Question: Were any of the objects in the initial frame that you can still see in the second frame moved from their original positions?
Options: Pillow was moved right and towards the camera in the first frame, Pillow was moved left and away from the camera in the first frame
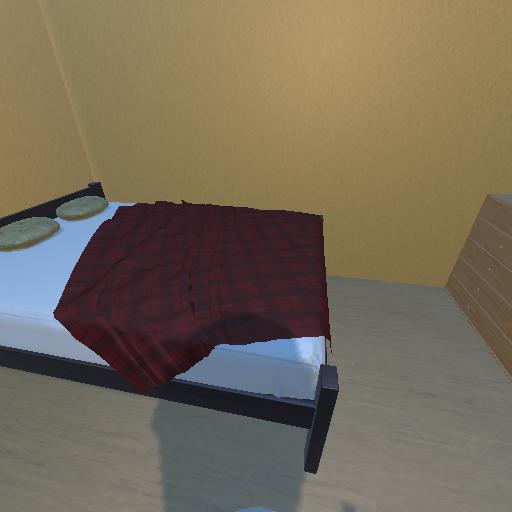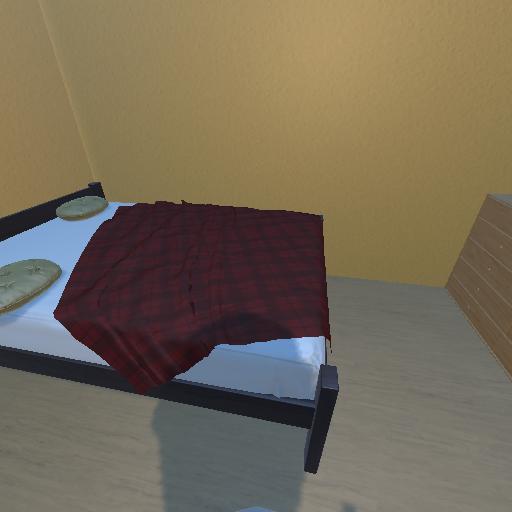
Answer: Pillow was moved right and towards the camera in the first frame